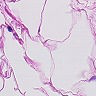
Metastatic tissue present: no